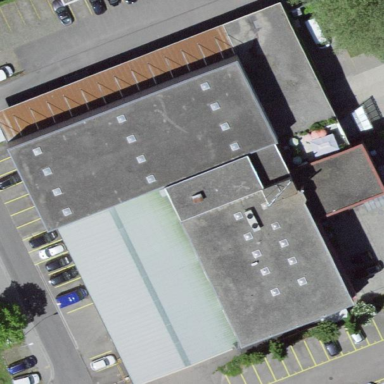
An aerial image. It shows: Commercial building.